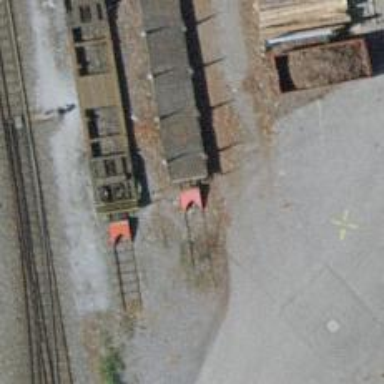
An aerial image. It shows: Railway buffer stop.